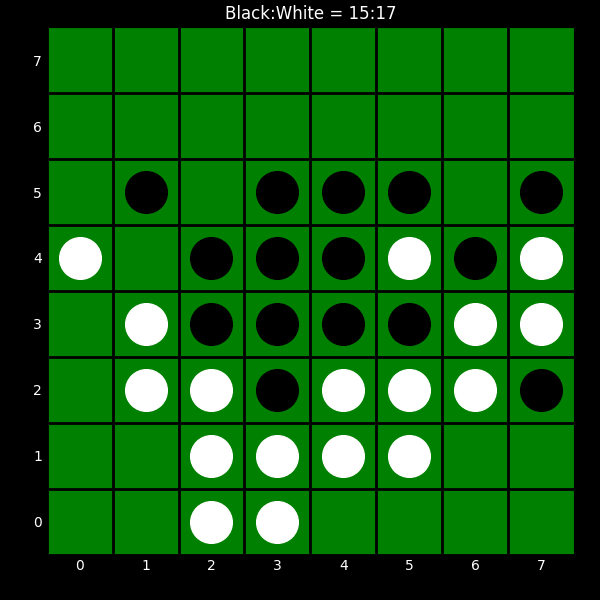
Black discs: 15
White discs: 17